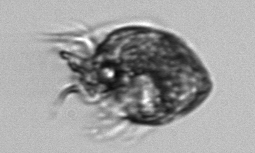
Label: Strombidium_morphotype1